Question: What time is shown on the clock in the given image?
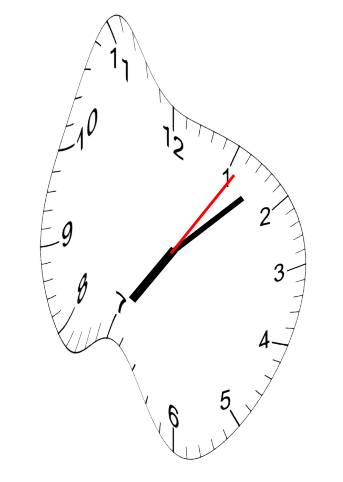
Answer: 07:08:06